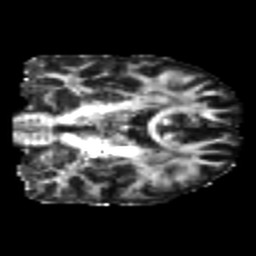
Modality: FA
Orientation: coronal
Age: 26
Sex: male
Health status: healthy
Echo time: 0.074 s